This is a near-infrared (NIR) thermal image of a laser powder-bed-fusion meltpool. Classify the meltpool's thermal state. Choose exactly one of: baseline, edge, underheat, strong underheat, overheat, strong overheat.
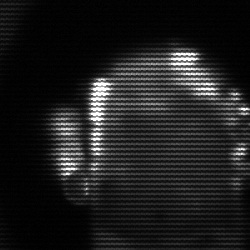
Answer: baseline